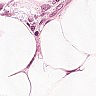
Metastatic tissue present: yes